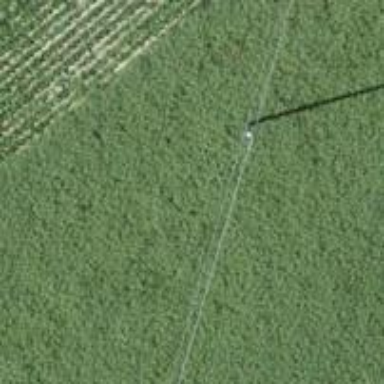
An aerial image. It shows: Power pole.